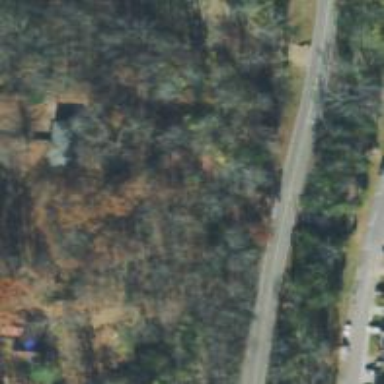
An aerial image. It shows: Driveway leading to service road.